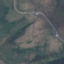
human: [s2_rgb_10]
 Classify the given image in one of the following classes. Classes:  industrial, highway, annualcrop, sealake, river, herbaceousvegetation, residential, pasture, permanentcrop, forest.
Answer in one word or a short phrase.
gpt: HerbaceousVegetation